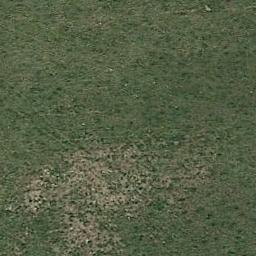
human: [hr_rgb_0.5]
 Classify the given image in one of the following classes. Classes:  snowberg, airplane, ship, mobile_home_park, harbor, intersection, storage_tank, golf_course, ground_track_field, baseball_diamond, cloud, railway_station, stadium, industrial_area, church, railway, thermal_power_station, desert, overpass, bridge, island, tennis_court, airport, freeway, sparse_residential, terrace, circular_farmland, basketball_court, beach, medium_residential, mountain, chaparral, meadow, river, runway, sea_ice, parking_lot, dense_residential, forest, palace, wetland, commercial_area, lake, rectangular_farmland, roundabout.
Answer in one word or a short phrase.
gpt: meadow